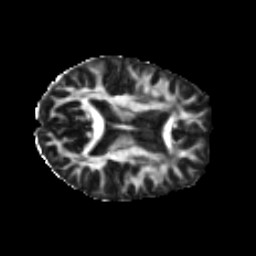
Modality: FA
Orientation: axial
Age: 36
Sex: female
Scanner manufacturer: ge
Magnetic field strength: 3 T
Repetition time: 7.8 s
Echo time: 0.0606 s